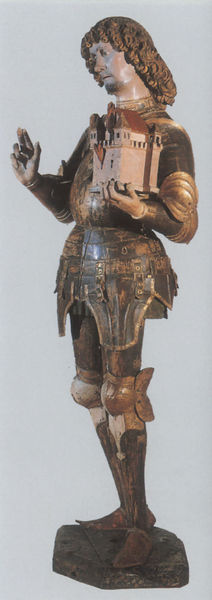
Titel: Hl. Florian, Schreinwächter vom Sterzinger Altar
Künstler: Hans Multscher
Institution: Sterzing, Multscher-Museum
Schlagwörter: blau, hand, mann, braun, bunt, finger, geste, haar, holz, rot, schloss, bart, gesicht, sockel, kirche, figur, gold, haare, gotik, locken, skulptur, statue, beine, hellblau, farbig, modell, bemalt, foto, burg, ritter, rüstung, schnitzerei, gestus, mittelalter, segnung, heiliger, gefasst, georg, george, holzskulptur, stifter, gregor, despair, burgmodell, old england